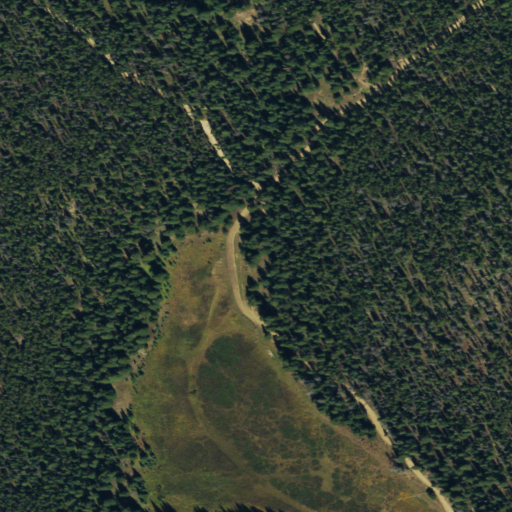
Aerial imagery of plain(s) in Colorado named Lincoln Park containing evergreen forest, woody wetlands, and herbaceous wetlands